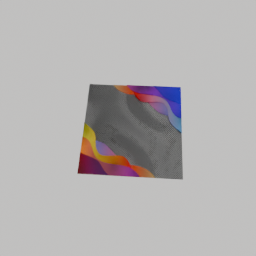
Label: decoration